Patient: sex F, age 40
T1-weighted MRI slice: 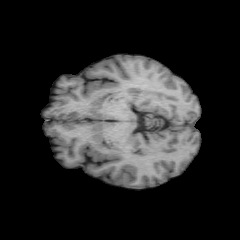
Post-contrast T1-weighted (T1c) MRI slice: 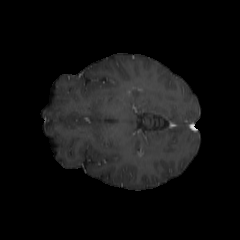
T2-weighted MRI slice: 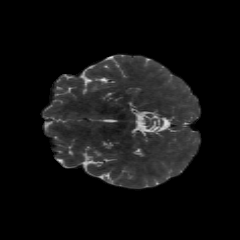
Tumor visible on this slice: no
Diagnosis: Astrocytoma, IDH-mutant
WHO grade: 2